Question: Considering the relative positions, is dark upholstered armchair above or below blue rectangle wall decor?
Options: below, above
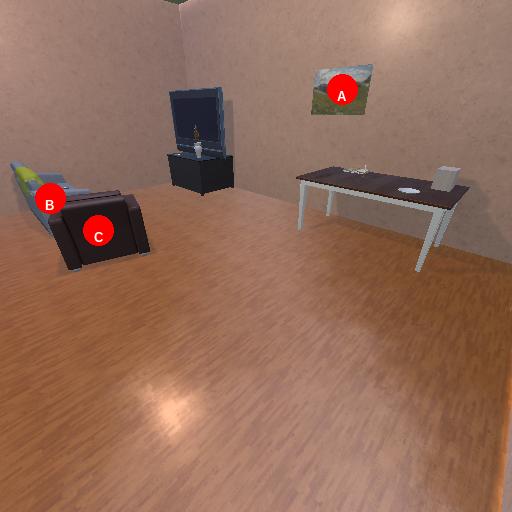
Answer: below